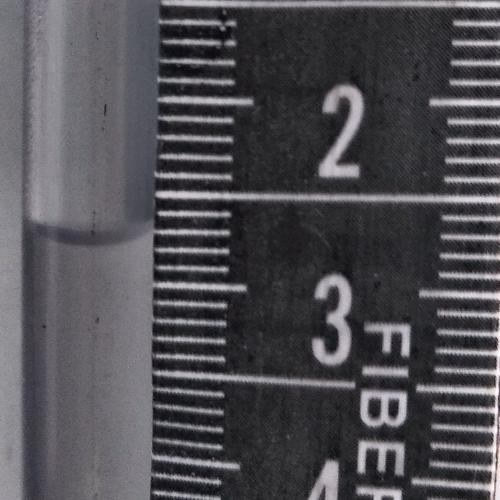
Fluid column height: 2.7 cm